Chest X-ray:
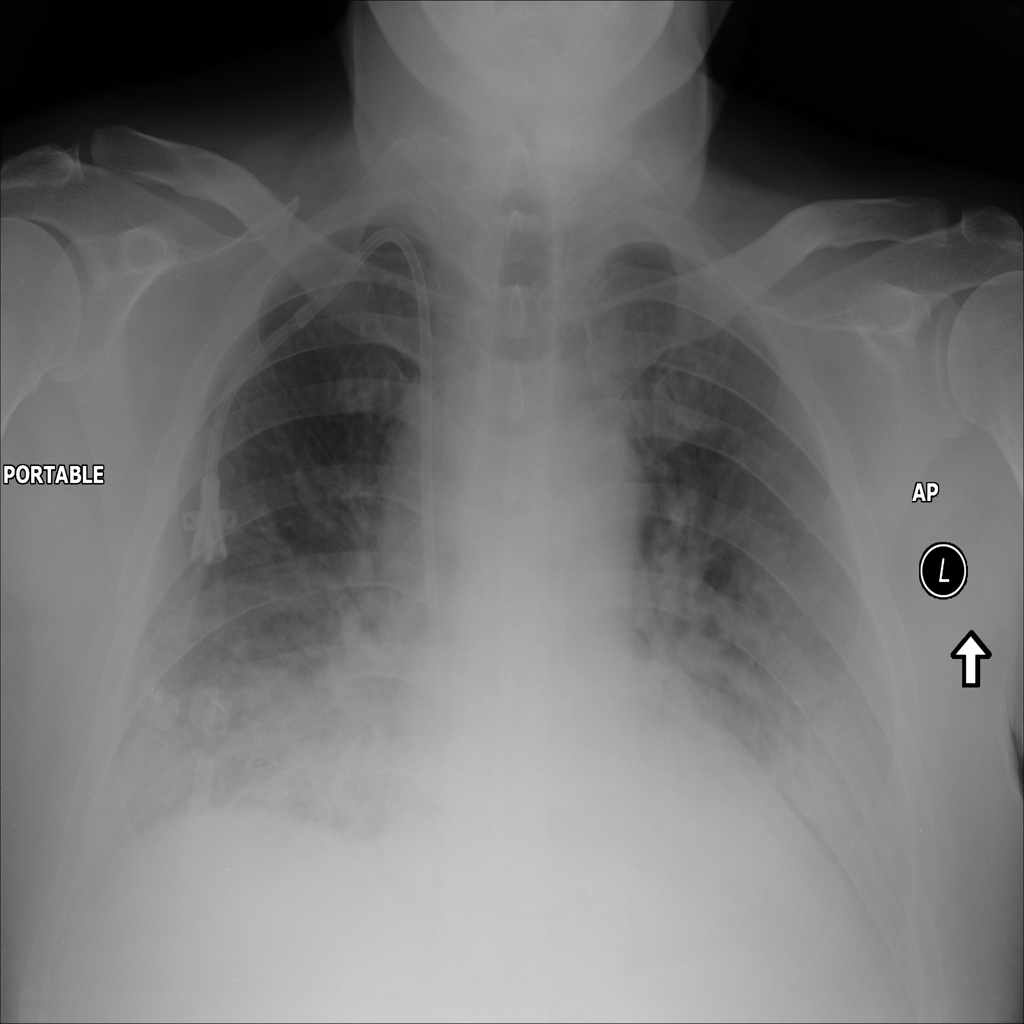
Findings: Consolidation, Effusion
No abnormal finding: no